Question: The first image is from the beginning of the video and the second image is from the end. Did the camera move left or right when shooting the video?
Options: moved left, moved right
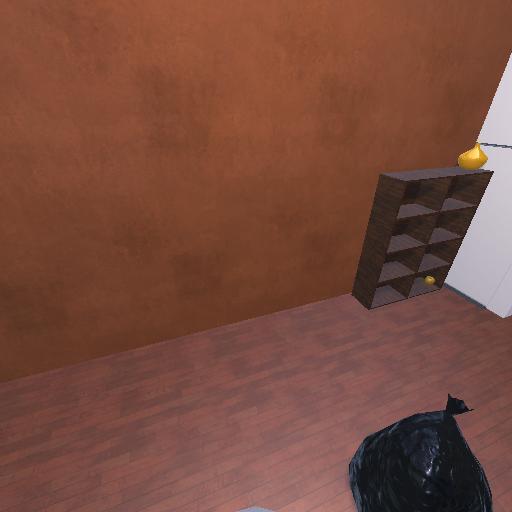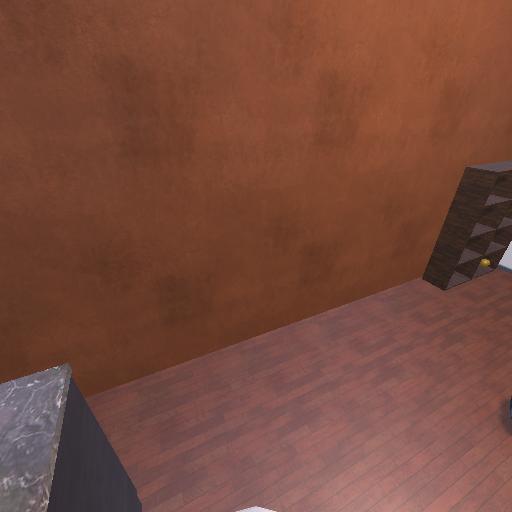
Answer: moved left